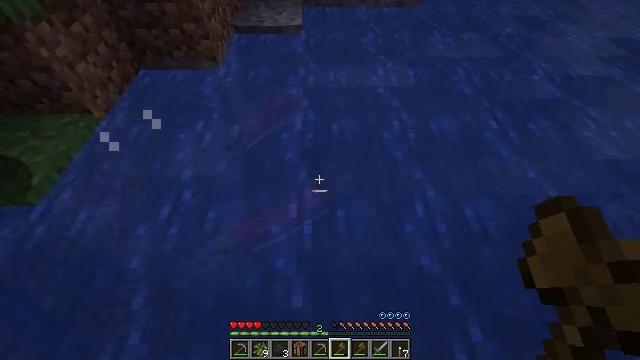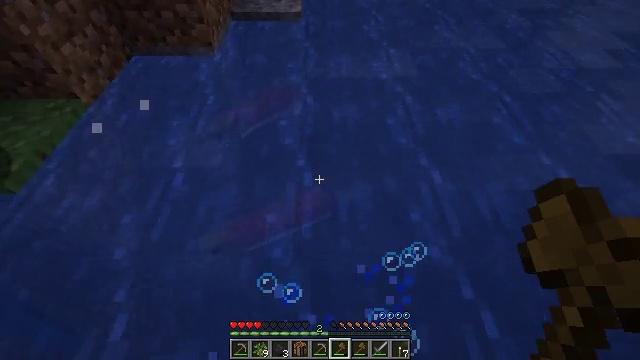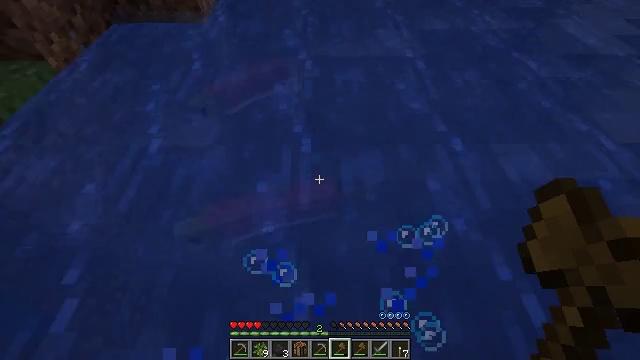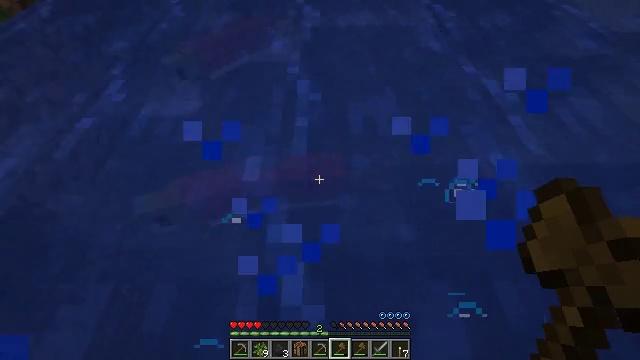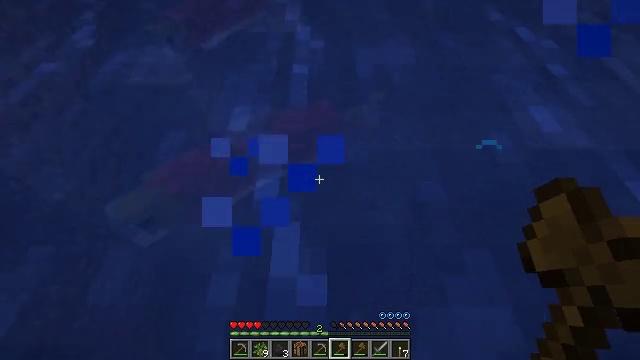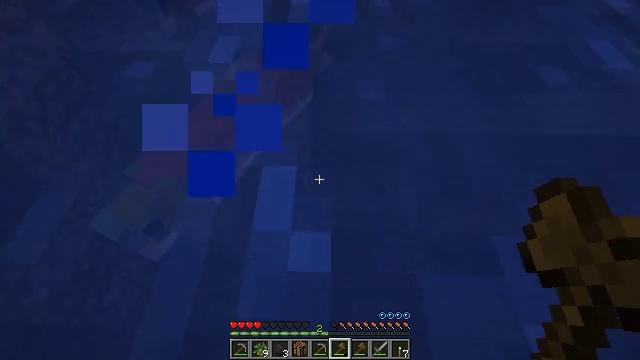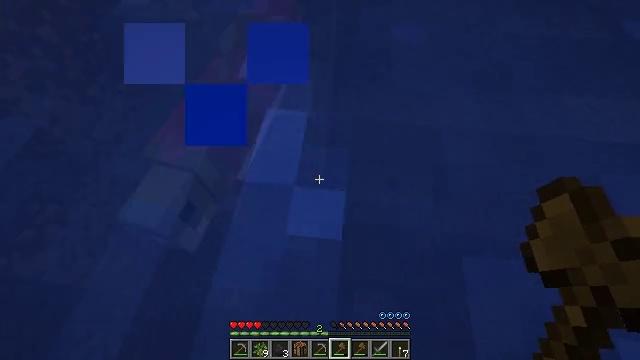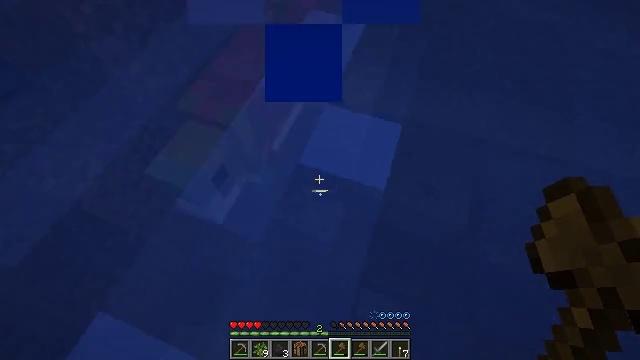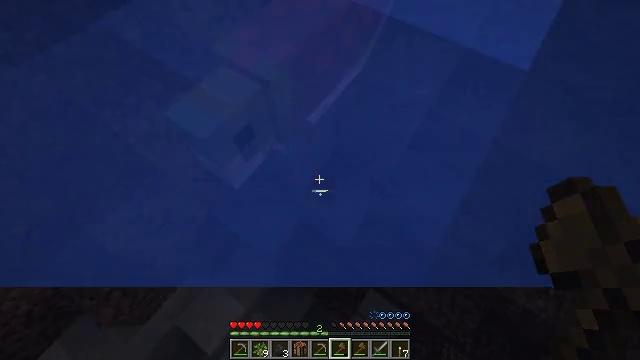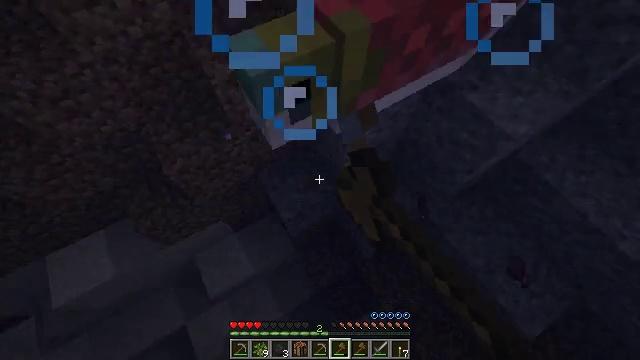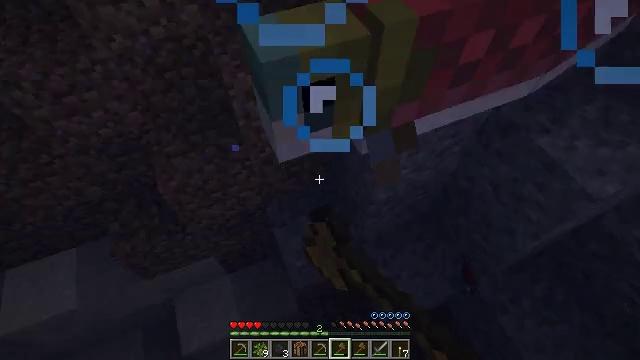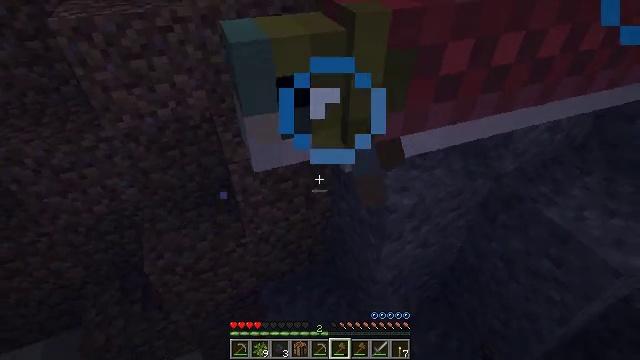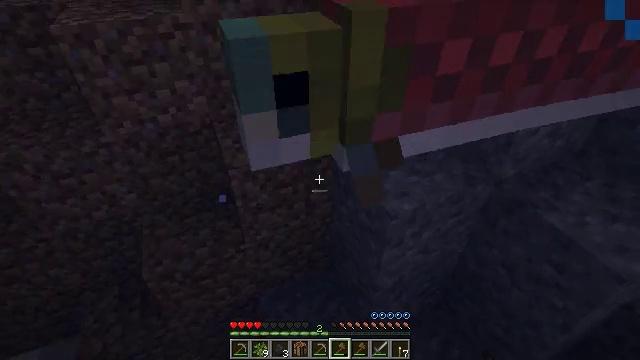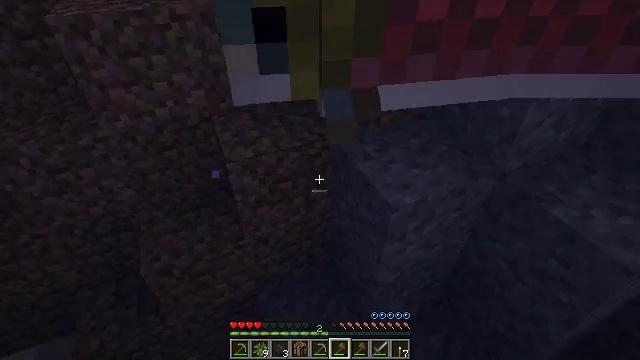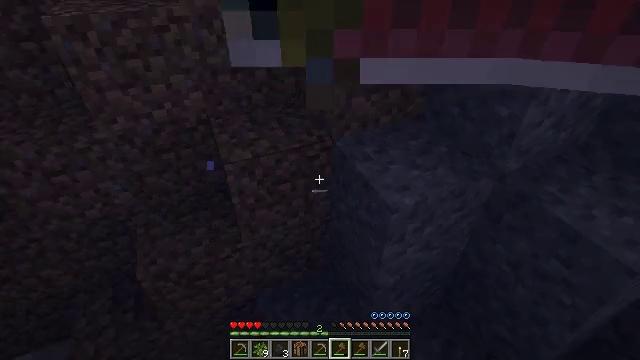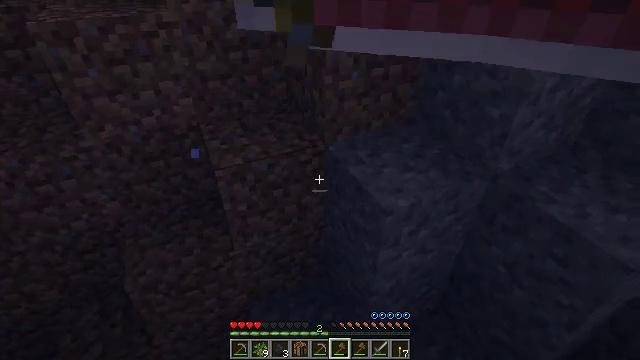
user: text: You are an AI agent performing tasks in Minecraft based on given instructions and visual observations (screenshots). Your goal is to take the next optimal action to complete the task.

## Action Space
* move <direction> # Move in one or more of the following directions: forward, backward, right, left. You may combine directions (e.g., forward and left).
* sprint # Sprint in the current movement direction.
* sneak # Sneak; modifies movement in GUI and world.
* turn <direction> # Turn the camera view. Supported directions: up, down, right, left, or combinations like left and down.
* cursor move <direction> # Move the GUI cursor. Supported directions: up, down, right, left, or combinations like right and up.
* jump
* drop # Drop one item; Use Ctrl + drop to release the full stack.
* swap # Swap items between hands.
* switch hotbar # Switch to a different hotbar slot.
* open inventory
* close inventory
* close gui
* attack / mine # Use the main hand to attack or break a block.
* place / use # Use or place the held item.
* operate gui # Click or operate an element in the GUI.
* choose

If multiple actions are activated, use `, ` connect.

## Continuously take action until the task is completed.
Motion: motion action
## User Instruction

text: Hunt a salmon.
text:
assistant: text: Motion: no_op
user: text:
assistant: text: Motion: no_op
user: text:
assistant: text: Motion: no_op
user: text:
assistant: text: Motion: turn down
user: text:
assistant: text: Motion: turn left and down
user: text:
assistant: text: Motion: turn left and down
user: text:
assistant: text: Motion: turn left and down
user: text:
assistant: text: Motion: turn left and down, attack / mine
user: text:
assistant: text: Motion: turn left, attack / mine
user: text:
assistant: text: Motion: turn left and up, attack / mine
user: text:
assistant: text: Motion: turn up
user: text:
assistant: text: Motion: turn up, attack / mine
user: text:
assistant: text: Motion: attack / mine
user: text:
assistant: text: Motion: attack / mine
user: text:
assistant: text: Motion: turn right and up
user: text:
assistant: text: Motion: turn right and up, attack / mine
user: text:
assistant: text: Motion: turn right, attack / mine
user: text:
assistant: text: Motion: turn right and up, attack / mine
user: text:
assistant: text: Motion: turn right and up
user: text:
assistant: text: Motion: turn right and up
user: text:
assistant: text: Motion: turn right and up
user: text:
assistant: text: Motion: turn up, attack / mine
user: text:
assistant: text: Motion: attack / mine
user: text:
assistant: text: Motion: attack / mine
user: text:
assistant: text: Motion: attack / mine
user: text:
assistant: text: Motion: attack / mine
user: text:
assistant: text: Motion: attack / mine
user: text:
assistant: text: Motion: turn down, attack / mine
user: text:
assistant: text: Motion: turn left and down
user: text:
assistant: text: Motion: turn left